Interaction volume radius: 5 \u00c5
Interaction volume height: 15 \u00c5
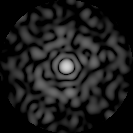
Disorder parameter: 0.8649